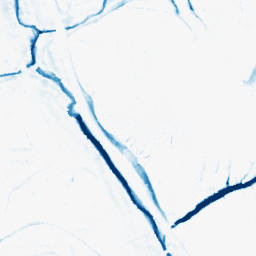
Category: morphological
Decomposition family: morphological_ellipse
Decomposition parameters: operation: closing
width: 10
height: 10
Upsampling method: quadratic
Upsampling parameters: scale: 2
Upsampling scale: 2